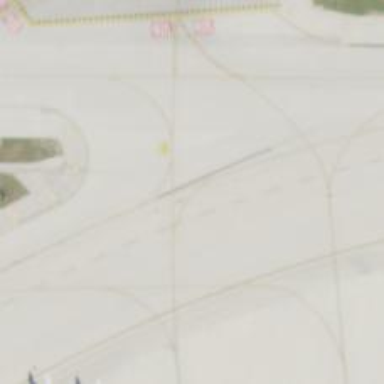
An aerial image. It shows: Image of taxiway at airport.